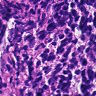
Metastatic tissue present: no